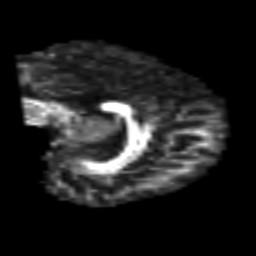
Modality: FA
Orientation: sagittal
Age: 25
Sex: male
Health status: healthy